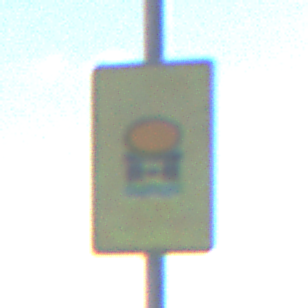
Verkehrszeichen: FahrzeugeMitWassergefaehrdenderLadungOhnePfeilsymbol
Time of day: MorningAfternoon
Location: Outdoor (Nature)
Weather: PartlyCloudy
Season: NotSpecified
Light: Natural